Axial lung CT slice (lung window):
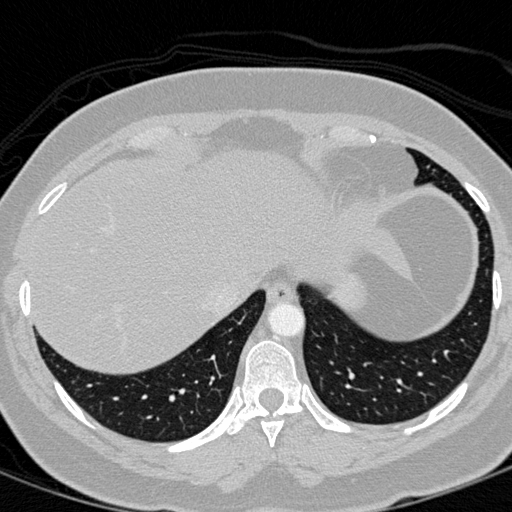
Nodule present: no